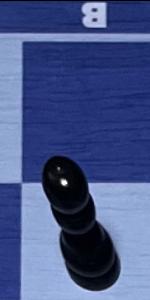
Label: Pawn_Black